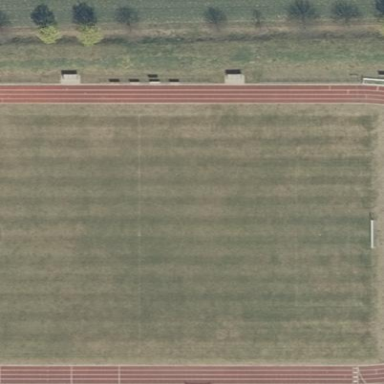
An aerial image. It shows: Grass pitch designated for soccer.